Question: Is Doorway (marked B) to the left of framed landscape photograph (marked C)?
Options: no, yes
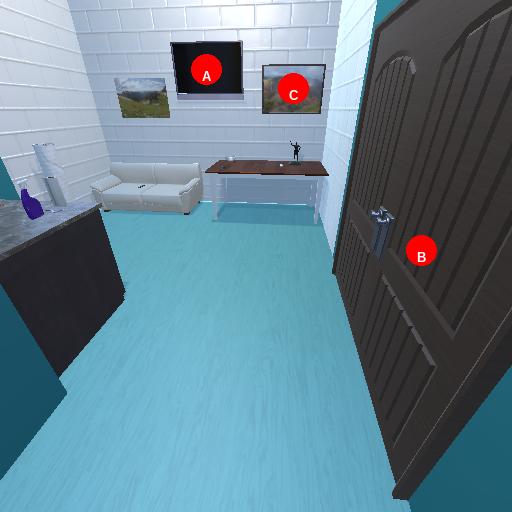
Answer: no